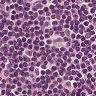
Metastatic tissue present: no